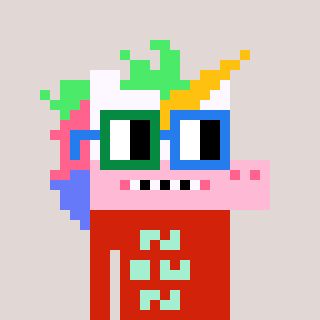
a pixel art character with square green and blue glasses, a unicorn-shaped head and a red-colored body on a warm background